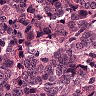
Metastatic tissue present: yes